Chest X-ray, PA view. Patient: 45 years old, sex M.
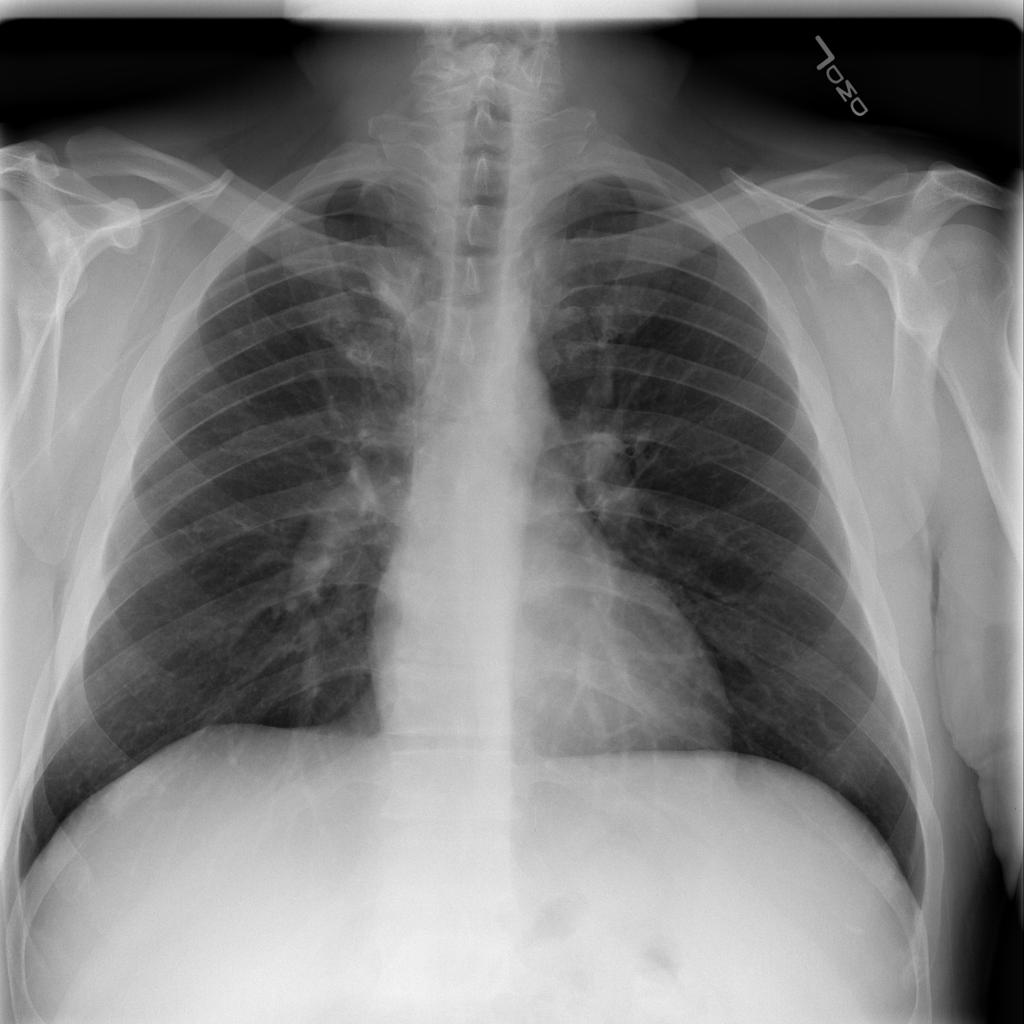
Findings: No Finding